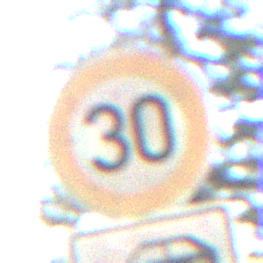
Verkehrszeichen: Geschwindigkeit30
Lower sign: HinweisDurchSinnbild14
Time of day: MorningAfternoon
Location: Outdoor (Nature)
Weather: Clear
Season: Winter
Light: Natural